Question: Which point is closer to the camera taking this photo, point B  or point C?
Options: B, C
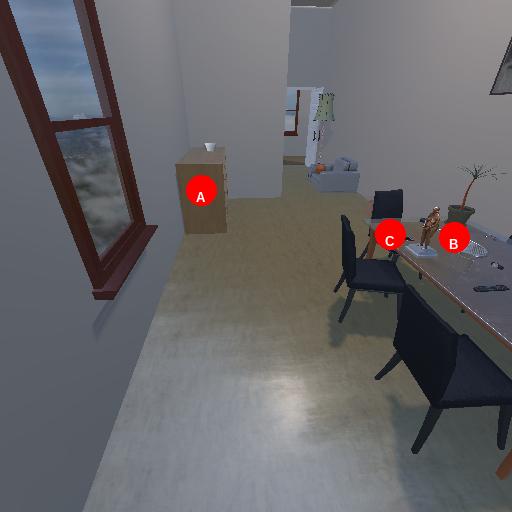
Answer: B